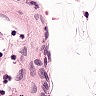
Metastatic tissue present: no